Interaction volume radius: 5 \u00c5
Interaction volume height: 10 \u00c5
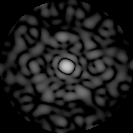
Disorder parameter: 0.8094